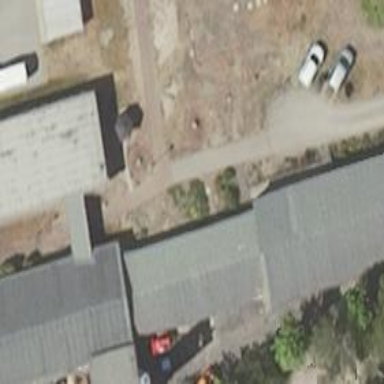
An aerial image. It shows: Building.